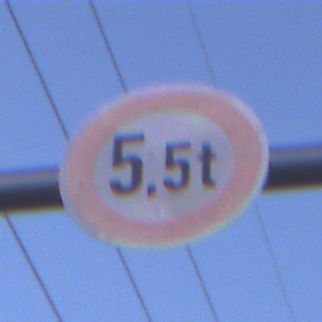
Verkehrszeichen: TatsaechlicheMasse
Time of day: SunriseSunset
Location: Outdoor (Nature)
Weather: Clear
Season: NotSpecified
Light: Natural